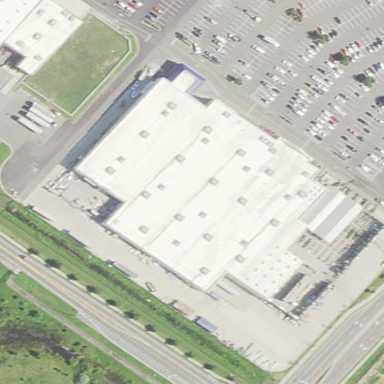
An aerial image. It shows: Retail building.